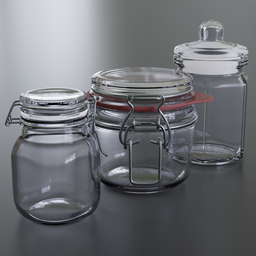
Label: tools